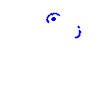
Particle: kaon